Question: I am having a problem with scrolling for my WPF application.
Here is the deal. My UI is the following:

The role of my application is to act as a central hub for many applications and launch them. An admin can launch a dump recorded by another user.
Therefore, I have a 'ListView', showing the application list, which is scrollable if needed.
I defined a 'GroupStyle' in order to show expanders and emulate a Windows Explorer view.
Everything works fine, I just have a problem: when scrolling with the mouse wheel, the component in clear blue ("Launch mode") seems to be catching the focus and stop scrolling.
This means especially that if my mouse is anywhere out of this control, the scrolling is okay. But whenever the mouse enters this control, I can't scroll anymore.
I tried to modify the property 'Focusable' and set it to 'False' everywhere I could but nothing changed. I'd guess that it is finally not a focus problem.
Anybody has an idea on how to avoid the scrolling to be caught by the element?
Here is some (simplified, removed some useless properties so as to make it as clear as possible) XAML for the expander's content:
'''
<StackPanel Orientation="Vertical" VerticalAlignment="Top" >
<ToggleButton>
<!-- ToggleButton Content... -->
</ToggleButton>
<!-- This is the custom component in which you can see "Launch mode" -->
<my:UcReleaseChooser >
<!-- Properties there. I tried to set Focusable to False, no impact... -->
</my:UcReleaseChooser>
</StackPanel>
'''
And the code for 'UcReleaseChooser':
'''
<StackPanel HorizontalAlignment="Stretch"
Focusable="False" ScrollViewer.CanContentScroll="False">
<ListBox ItemsSource="{Binding ListChosenReleases}" BorderBrush="LightGray" Background="AliceBlue"
HorizontalAlignment="Stretch" Focusable="False" ScrollViewer.CanContentScroll="False">
<ListBox.ItemsPanel>
<ItemsPanelTemplate>
<StackPanel Orientation="Vertical"
Focusable="False" ScrollViewer.CanContentScroll="False"/>
</ItemsPanelTemplate>
</ListBox.ItemsPanel>
<ListBox.ItemTemplate>
<DataTemplate>
<DockPanel LastChildFill="True" HorizontalAlignment="Stretch"
Focusable="False" ScrollViewer.CanContentScroll="False">
<TextBlock DockPanel.Dock="Top"
HorizontalAlignment="Left" Text="{Binding Key}"
FontStyle="Italic"/>
<ListBox DockPanel.Dock="Bottom"
HorizontalAlignment="Right" ItemsSource="{Binding Value}"
BorderBrush="{x:Null}" Background="AliceBlue"
Focusable="False" ScrollViewer.CanContentScroll="False">
<ListBox.ItemsPanel>
<ItemsPanelTemplate>
<UniformGrid Focusable="False"/>
</ItemsPanelTemplate>
</ListBox.ItemsPanel>
<ListBox.ItemContainerStyle>
<Style TargetType="{x:Type ListBoxItem}">
<-- Blah blah about style -->
</Style>
</ListBox.ItemContainerStyle>
<ListBox.ItemTemplate>
<DataTemplate>
<RadioButton Content="{Binding Key}" Margin="3"
IsChecked="{Binding Path=IsSelected, Mode=TwoWay,
RelativeSource={RelativeSource FindAncestor,
AncestorType={x:Type ListBoxItem}}}"
Focusable="False" ScrollViewer.CanContentScroll="False"/>
</DataTemplate>
</ListBox.ItemTemplate>
</ListBox>
</DockPanel>
</DataTemplate>
</ListBox.ItemTemplate>
</ListBox>
</StackPanel>
'''
As you can see, the 'UcReleaseChooser' contains a list of 'RadioButton' lists. I tried to set 'Focusable' & 'CanContentScroll' to 'False' everywhere it seemed appropriate, but the control keeps preventing the main UI to scroll...
I guess I should change another property... Any idea?
Thanks!
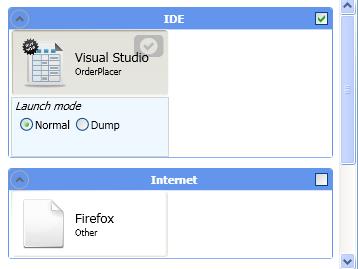
Answer: The problem is the 'ListBox', or more specifically, the 'ScrollViewer' within the 'ListBox''s template. This is getting your scroll events and consuming them before the outer 'ScrollViewer' in the 'ListView' even sees them.
I would advise replacing the 'ListBox' with an 'ItemsControl' if possible. However, that implies there will be no 'SelectedItem' property. If you need that, I would suggest setting 'ScrollViewer.HorizontalScrollBarVisibility' (or 'VerticalScrollBarVisibility') to 'Disabled'. Failing that, I can only suggest re-templating 'ListBox' to not contain a 'ScrollViewer' at all.